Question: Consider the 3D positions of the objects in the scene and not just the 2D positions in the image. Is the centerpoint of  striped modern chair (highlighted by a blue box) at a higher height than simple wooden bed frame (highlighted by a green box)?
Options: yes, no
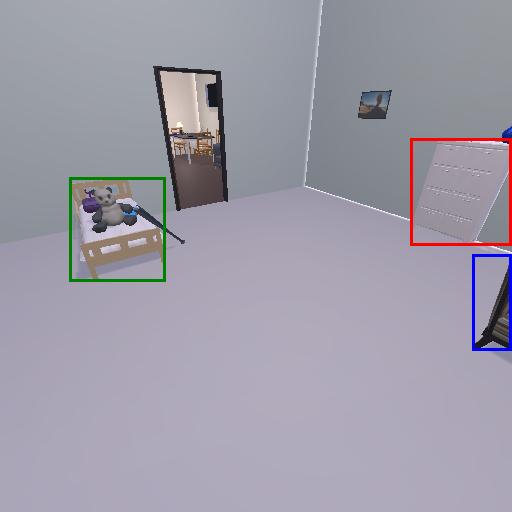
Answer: yes